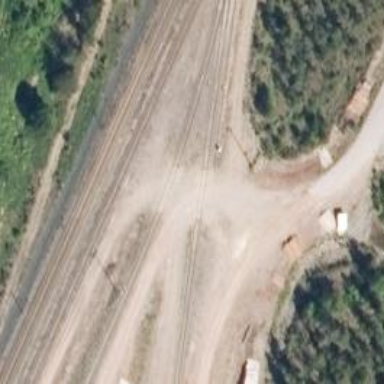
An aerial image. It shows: Level crossing with saltire marking.